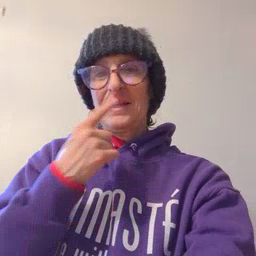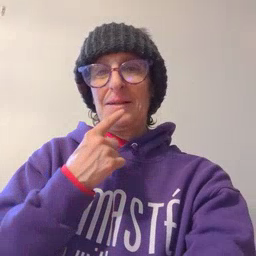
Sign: lips